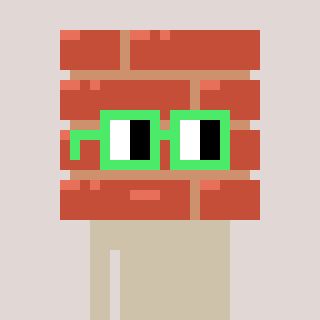
a pixel art character with square light green glasses, a wall-shaped head and a bege-colored body on a warm background